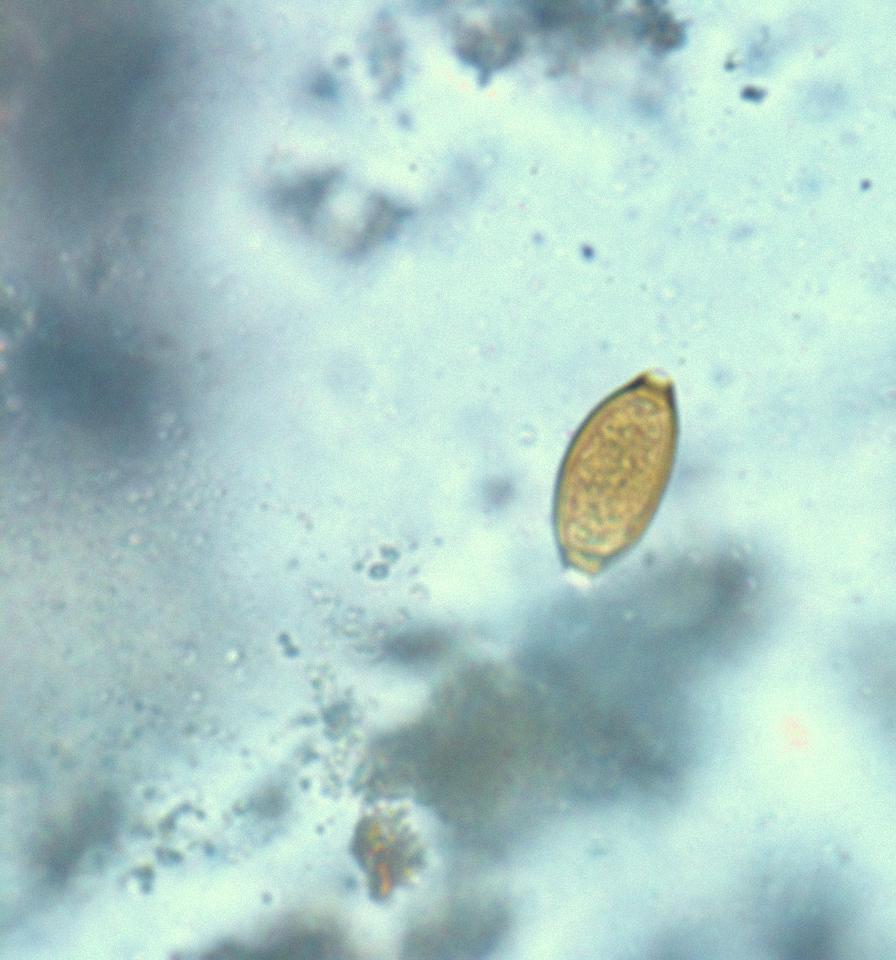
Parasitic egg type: Trichuris trichiura